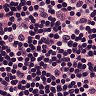
Metastatic tissue present: no